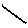
Label: line